Question: How many ricochets will a ball launched from (1.0, 1.0) at 10° need to hit the target at (11.0, 9.0)? The ball reflects perfectly off the arena walls and mirror-obstacles.
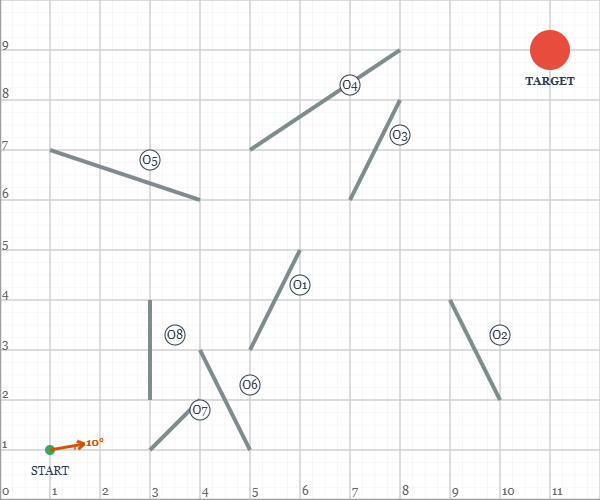
Answer: 10